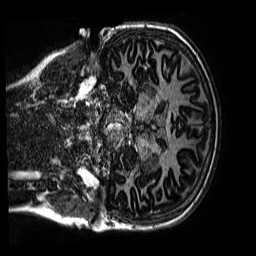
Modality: MP2RAGE
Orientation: coronal
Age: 13
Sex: female
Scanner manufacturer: siemens
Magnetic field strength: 3 T
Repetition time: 4 s
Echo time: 0.00299 s